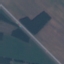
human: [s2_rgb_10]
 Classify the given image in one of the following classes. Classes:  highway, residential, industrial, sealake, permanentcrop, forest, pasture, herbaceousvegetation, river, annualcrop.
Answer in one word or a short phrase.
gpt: Highway